Interaction volume radius: 5 \u00c5
Interaction volume height: 10 \u00c5
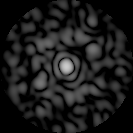
Disorder parameter: 0.8828